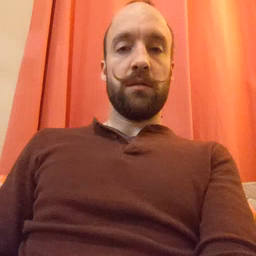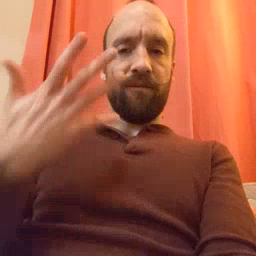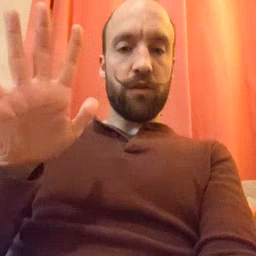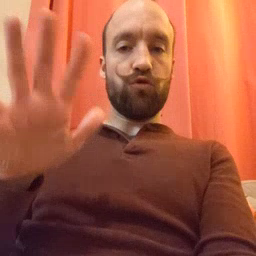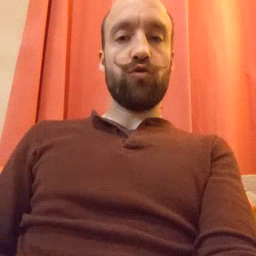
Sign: finish